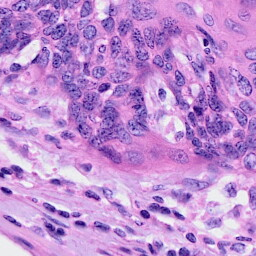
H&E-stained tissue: Cervix